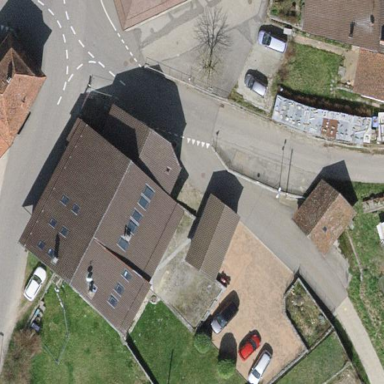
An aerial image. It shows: Simple and straightforward house.